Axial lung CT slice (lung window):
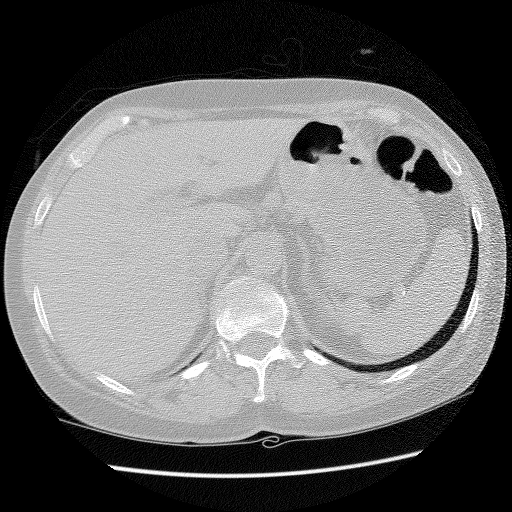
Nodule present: no